RGB frame:
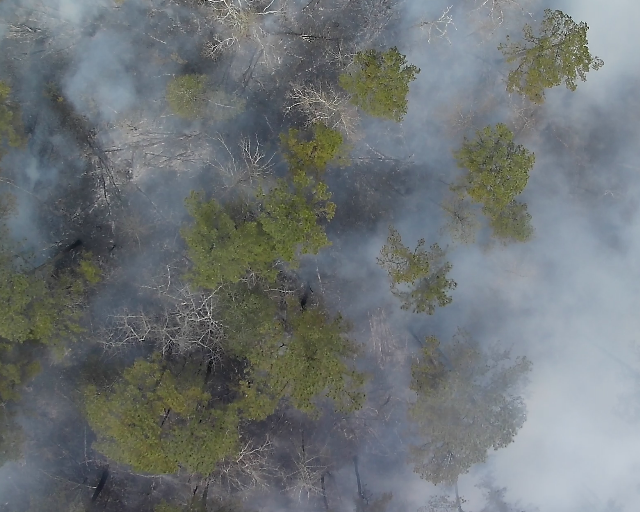
Thermal frame:
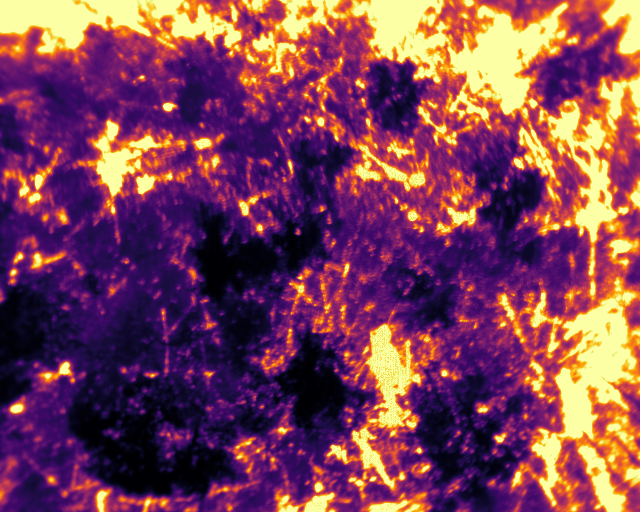
Captured: 2026-02-26 03:09:18
Pixels at or above 80 °C: 181480 (fraction of frame: 0.5538)